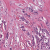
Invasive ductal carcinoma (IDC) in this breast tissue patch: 1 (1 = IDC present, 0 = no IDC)